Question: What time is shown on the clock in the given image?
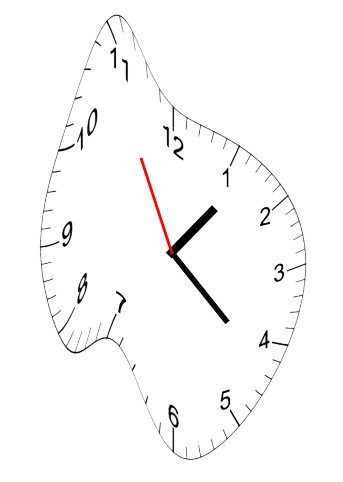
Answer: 01:21:55